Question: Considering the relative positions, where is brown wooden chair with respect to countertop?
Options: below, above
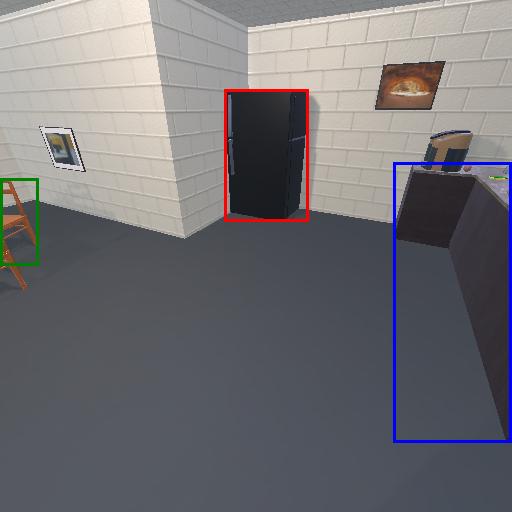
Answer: below